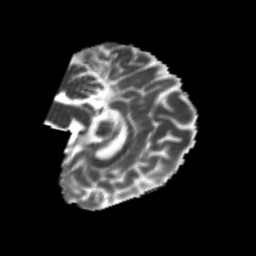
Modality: MD
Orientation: sagittal
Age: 21
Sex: female
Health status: healthy
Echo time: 0.074 s